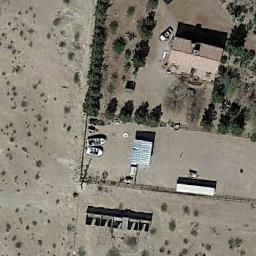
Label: sparse_residential